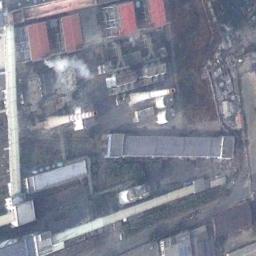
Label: thermal_power_station